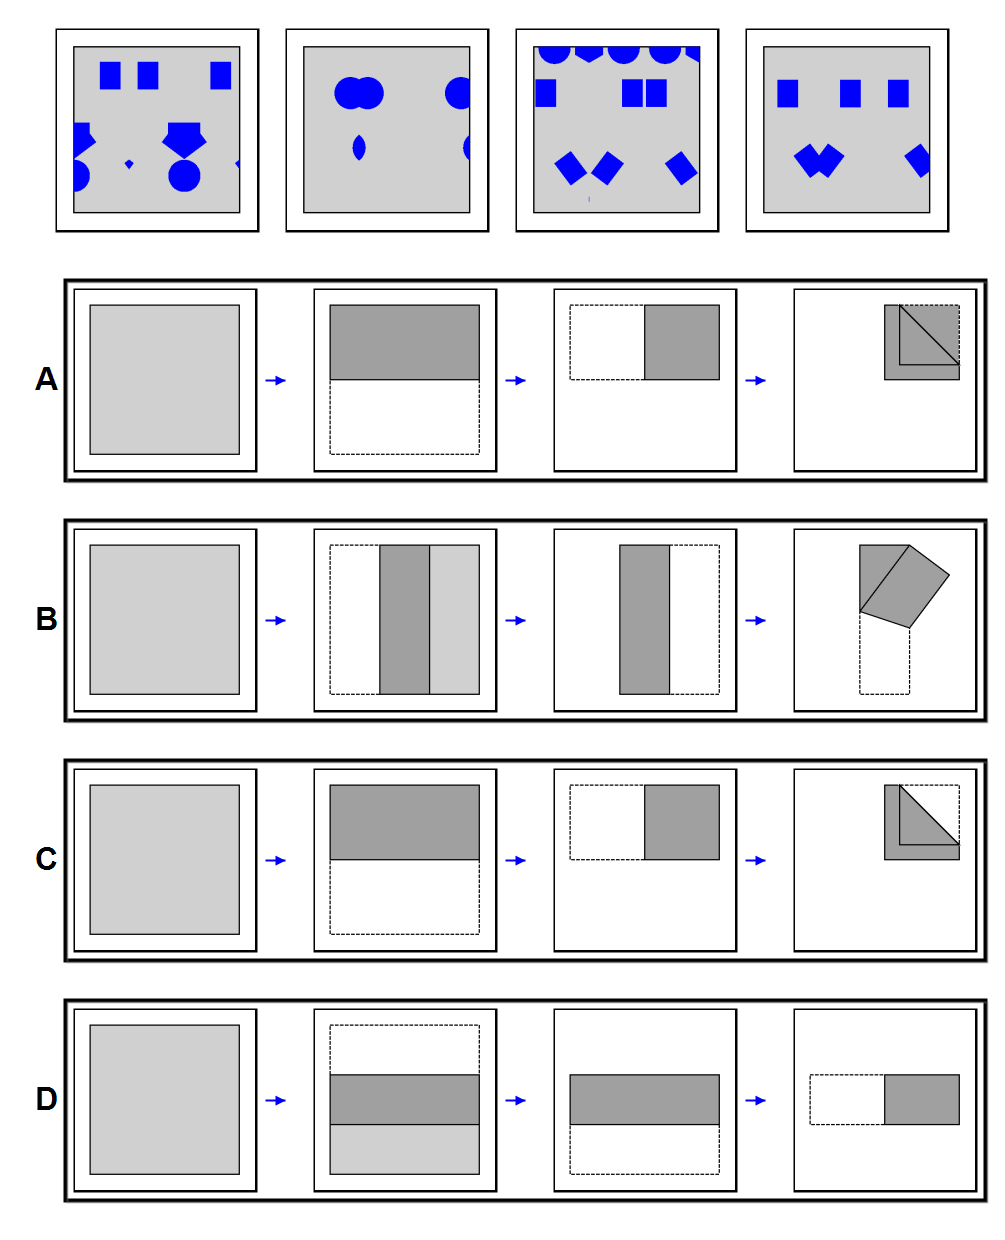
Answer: B